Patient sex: M
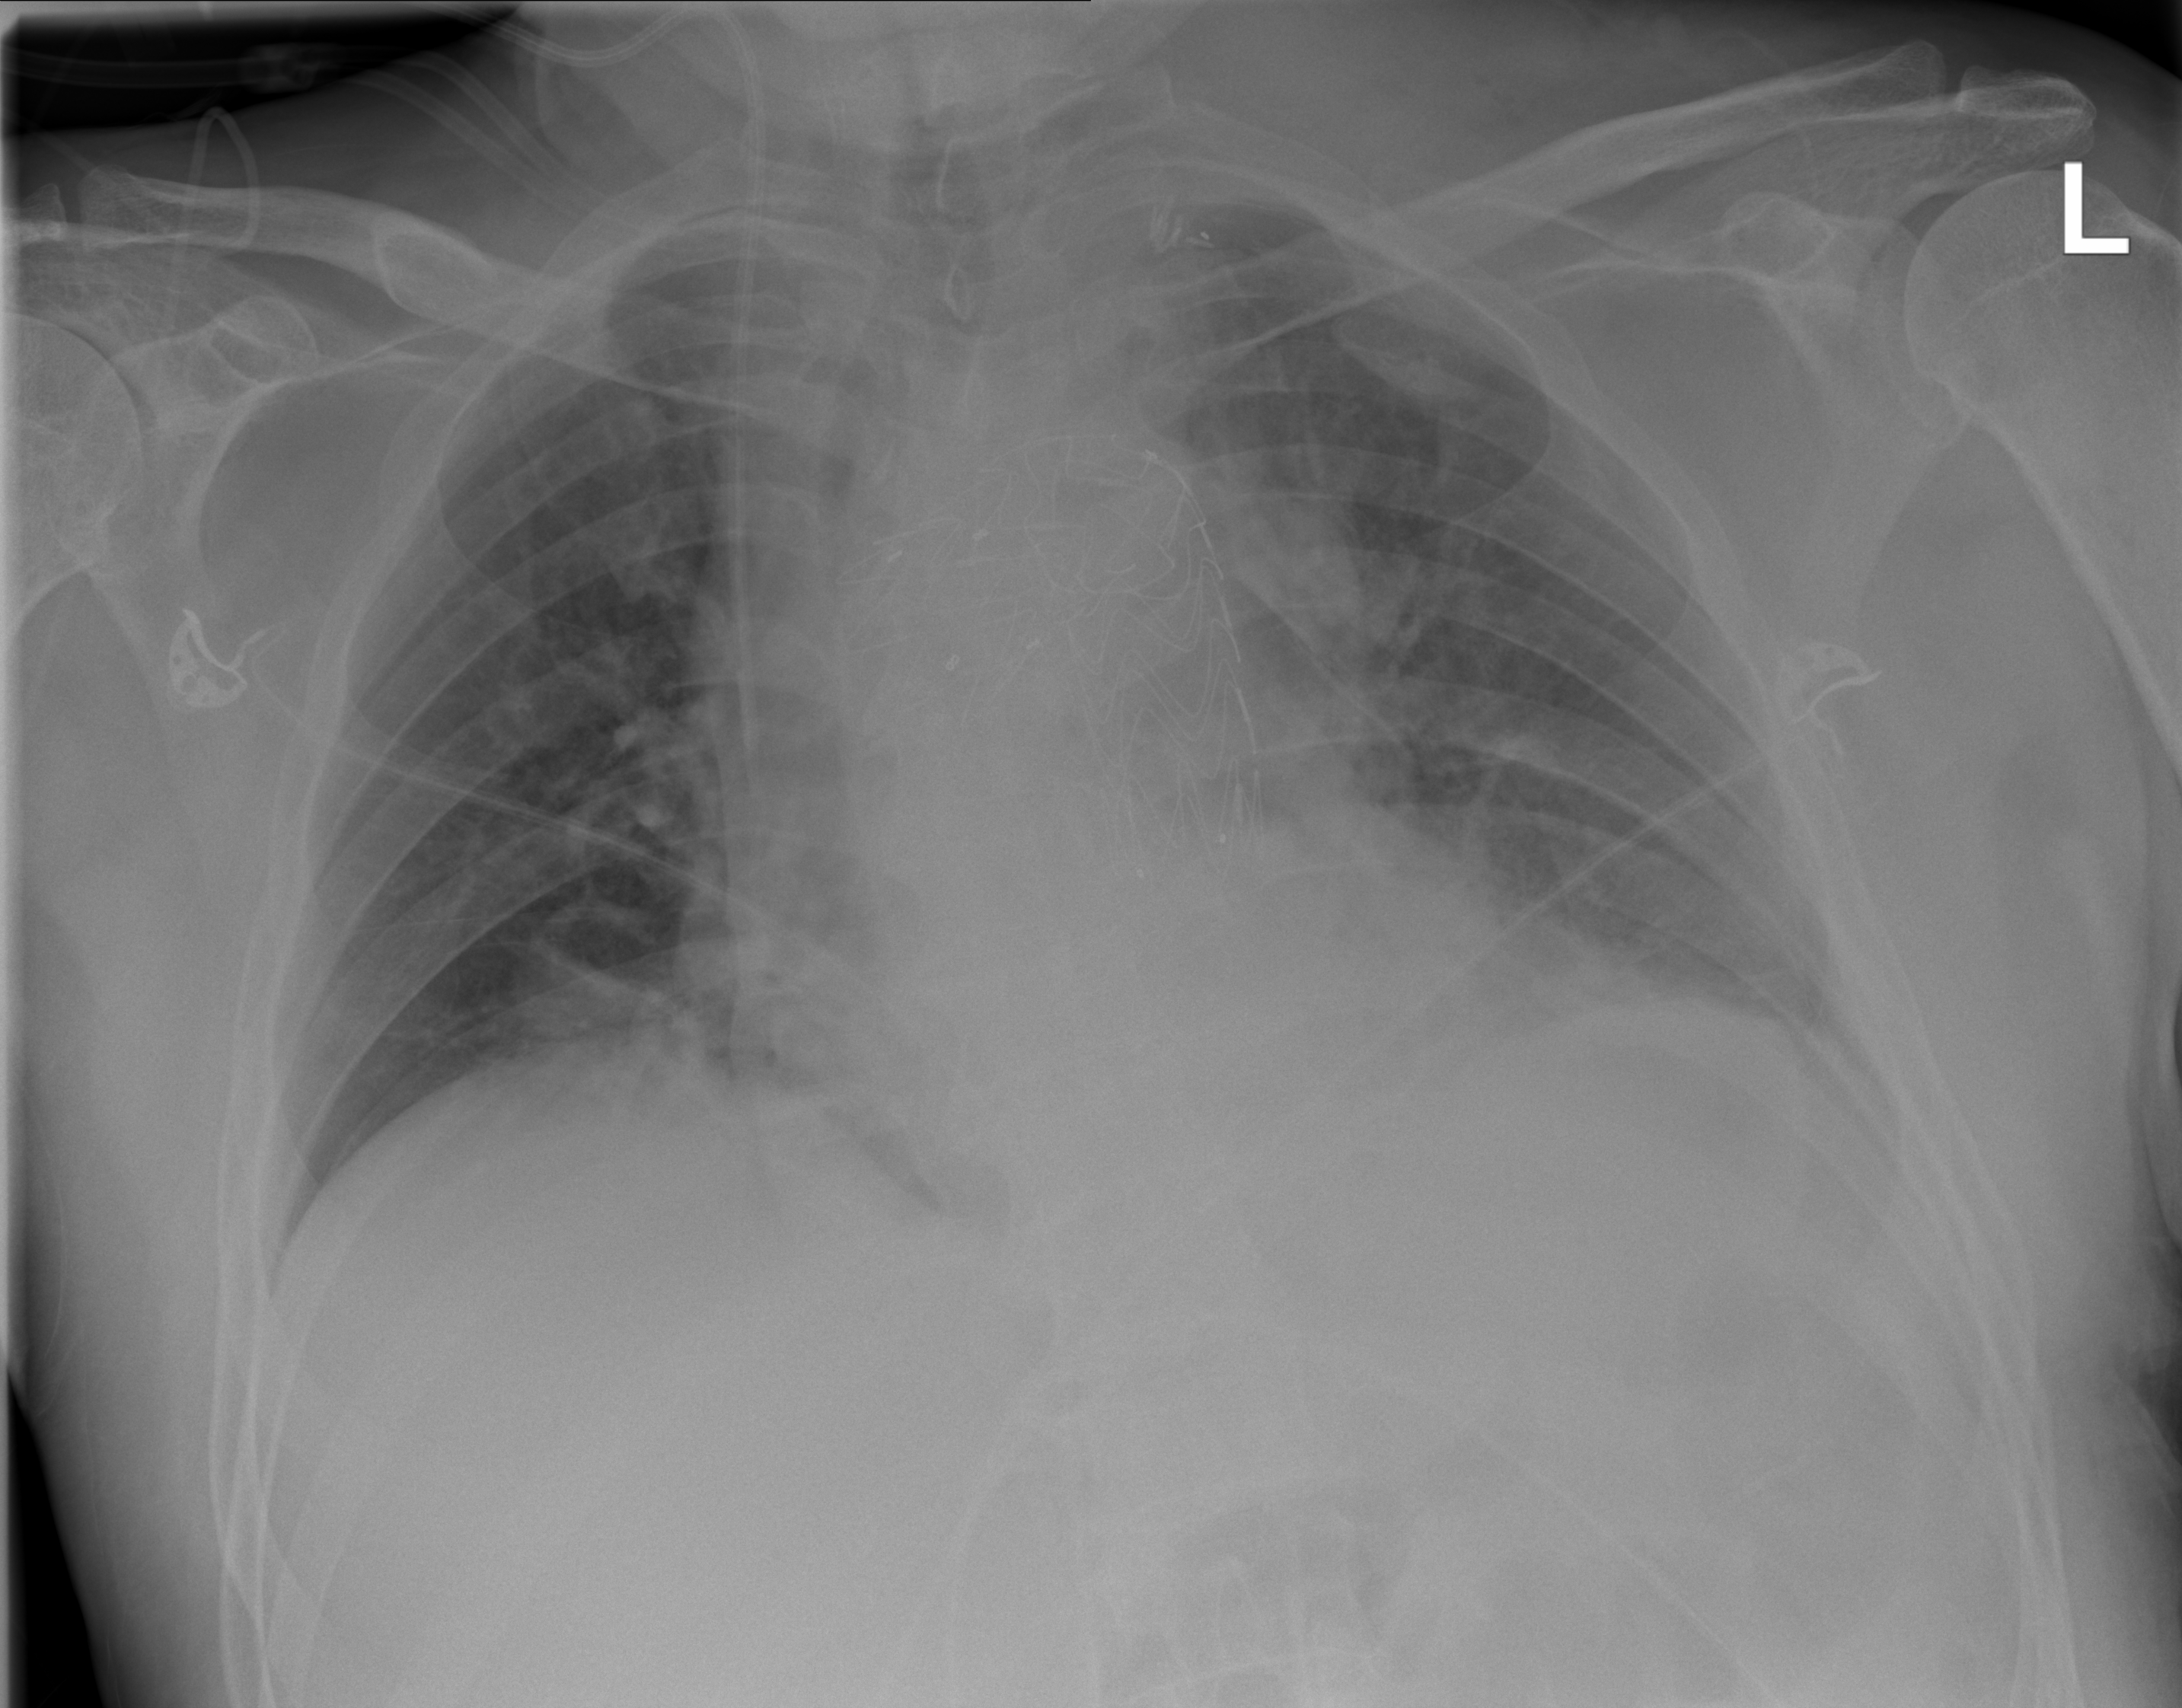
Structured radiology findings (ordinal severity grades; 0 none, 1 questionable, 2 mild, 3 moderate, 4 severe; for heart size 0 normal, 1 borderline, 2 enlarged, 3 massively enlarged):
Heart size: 2
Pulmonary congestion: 2
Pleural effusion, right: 0
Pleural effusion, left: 2
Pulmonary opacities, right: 0
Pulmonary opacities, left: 2
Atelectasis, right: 0
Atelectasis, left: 2